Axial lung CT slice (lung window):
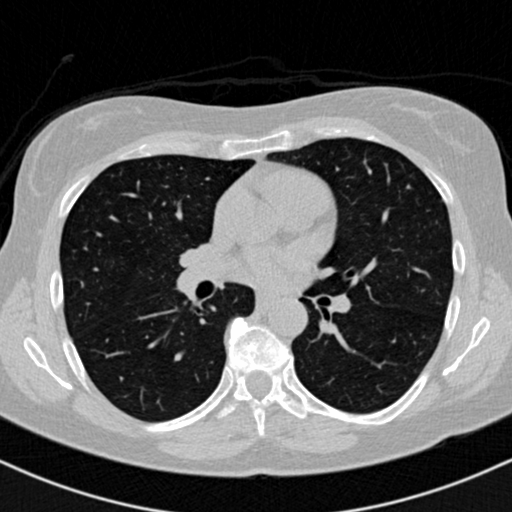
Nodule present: no